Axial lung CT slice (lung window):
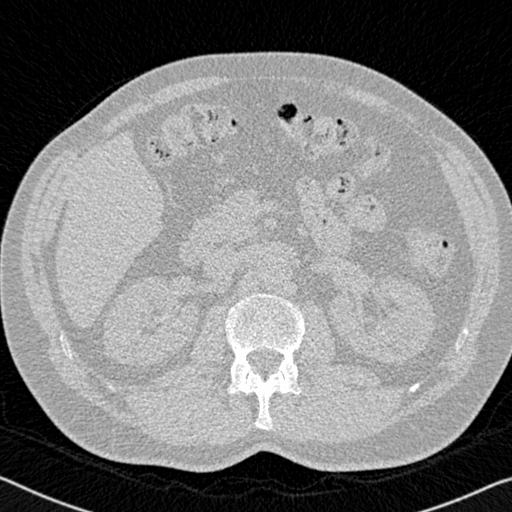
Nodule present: no